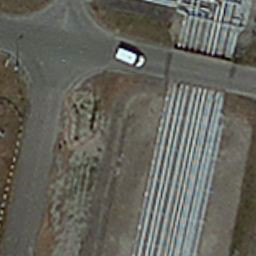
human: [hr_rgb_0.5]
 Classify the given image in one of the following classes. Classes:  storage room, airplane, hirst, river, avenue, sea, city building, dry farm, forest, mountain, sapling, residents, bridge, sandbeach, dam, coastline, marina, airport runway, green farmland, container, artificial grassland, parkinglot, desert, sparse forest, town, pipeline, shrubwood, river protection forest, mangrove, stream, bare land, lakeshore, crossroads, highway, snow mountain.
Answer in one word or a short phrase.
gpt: pipeline